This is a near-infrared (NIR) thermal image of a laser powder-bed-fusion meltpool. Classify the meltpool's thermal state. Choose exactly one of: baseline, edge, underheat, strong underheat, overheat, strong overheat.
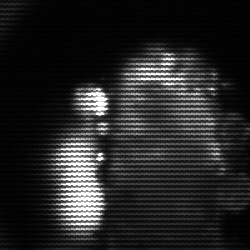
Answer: strong underheat